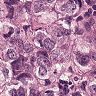
Metastatic tissue present: yes